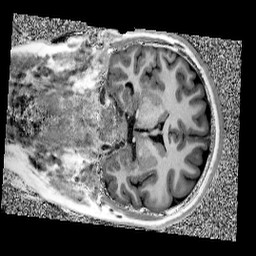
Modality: UNIT1
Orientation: coronal
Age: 12
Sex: male
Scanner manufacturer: siemens
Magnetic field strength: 3 T
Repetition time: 4 s
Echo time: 0.00303 s